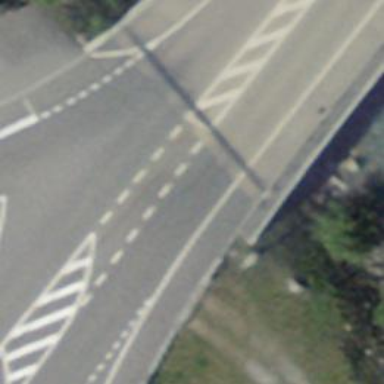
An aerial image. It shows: Asphalt sidewalk.